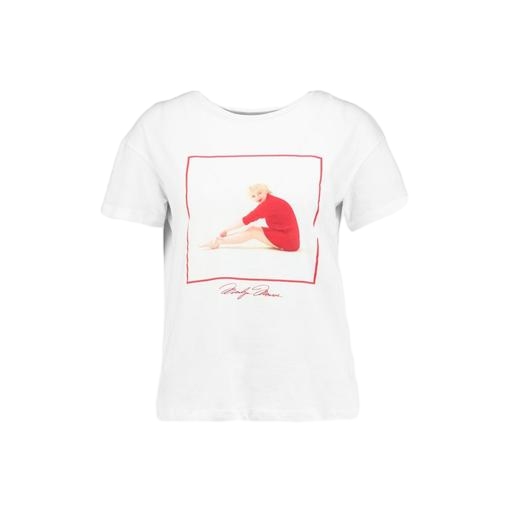
white blondie t-shirt, multicolor debbie harry t-shirt, white britney tee, white background